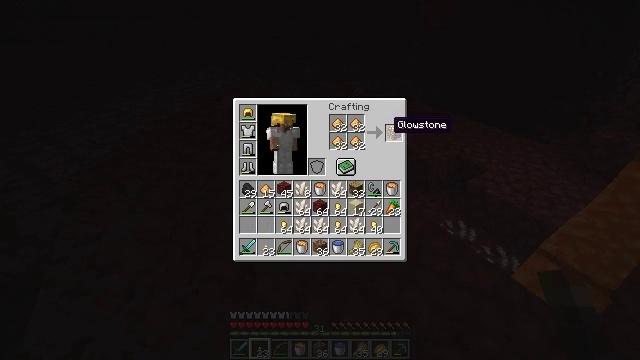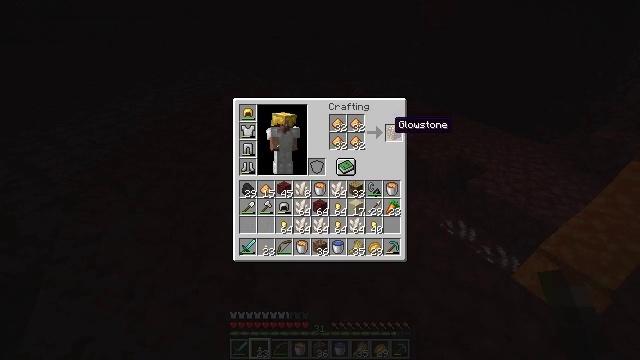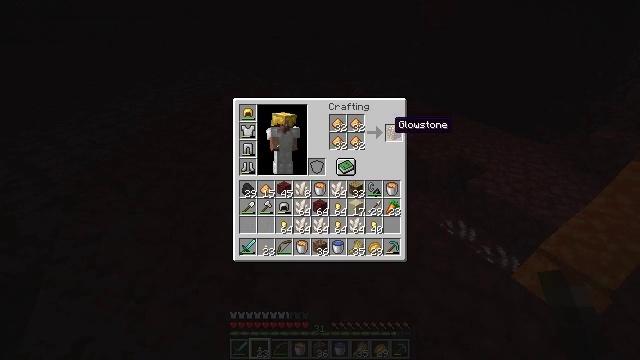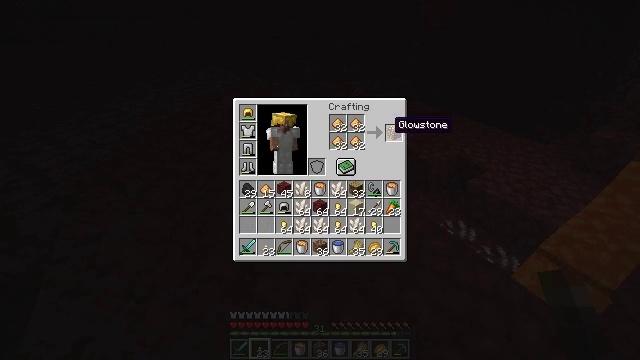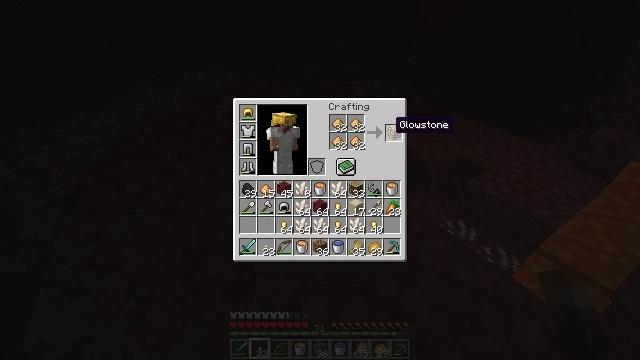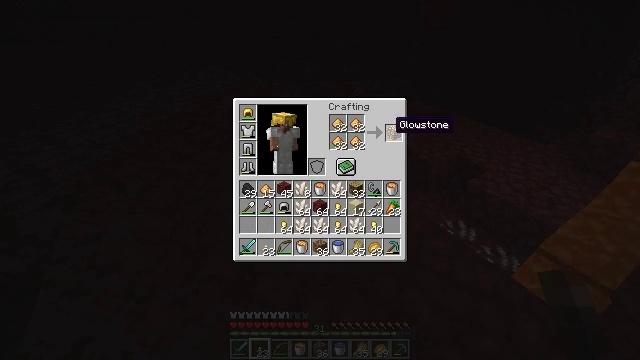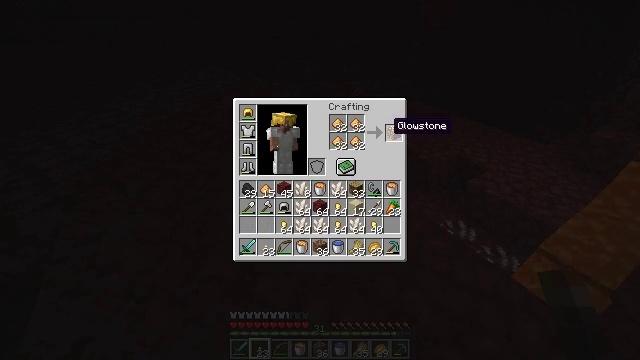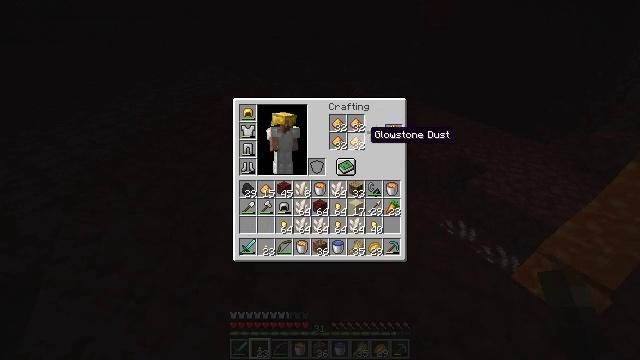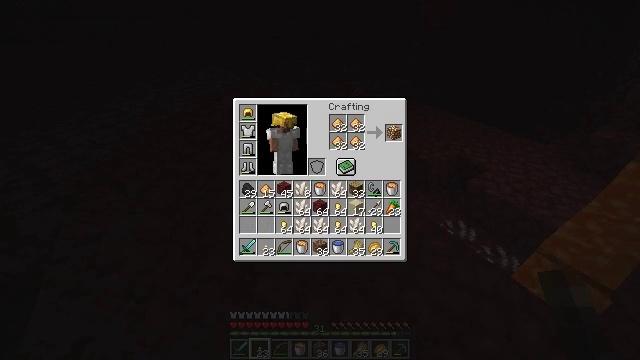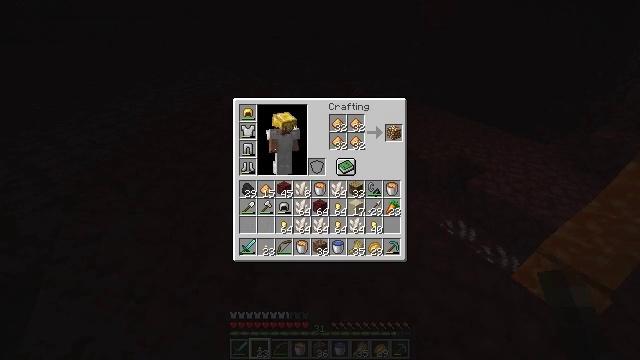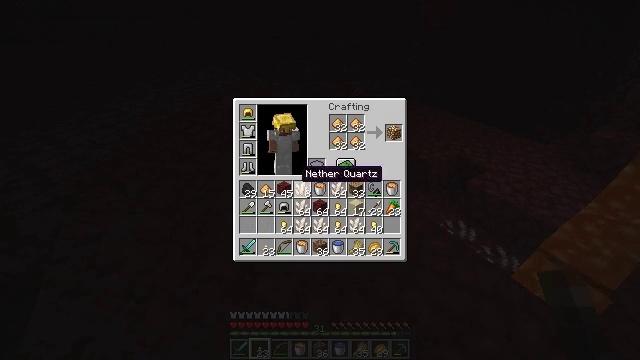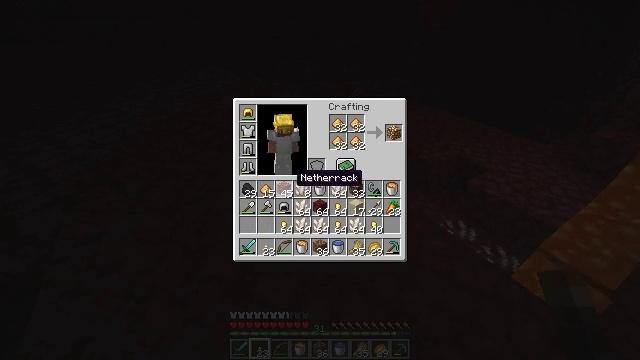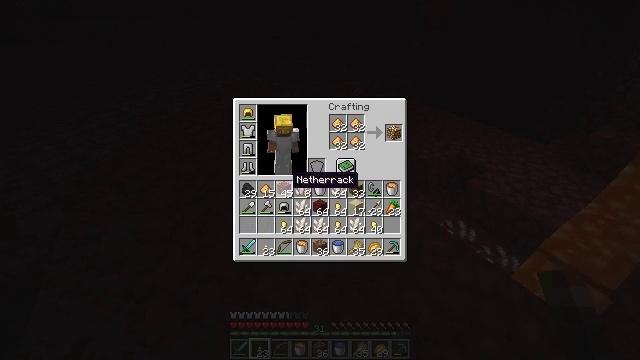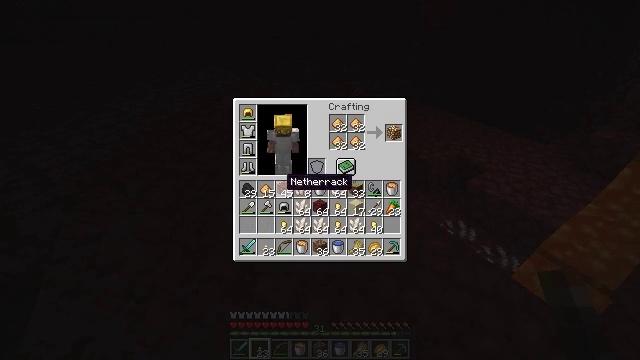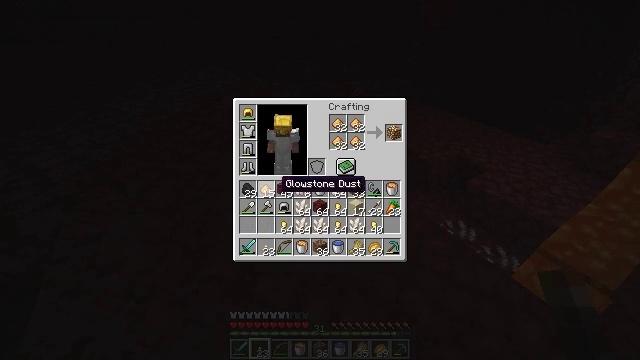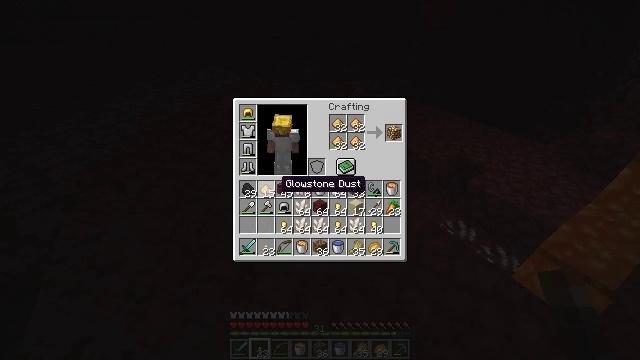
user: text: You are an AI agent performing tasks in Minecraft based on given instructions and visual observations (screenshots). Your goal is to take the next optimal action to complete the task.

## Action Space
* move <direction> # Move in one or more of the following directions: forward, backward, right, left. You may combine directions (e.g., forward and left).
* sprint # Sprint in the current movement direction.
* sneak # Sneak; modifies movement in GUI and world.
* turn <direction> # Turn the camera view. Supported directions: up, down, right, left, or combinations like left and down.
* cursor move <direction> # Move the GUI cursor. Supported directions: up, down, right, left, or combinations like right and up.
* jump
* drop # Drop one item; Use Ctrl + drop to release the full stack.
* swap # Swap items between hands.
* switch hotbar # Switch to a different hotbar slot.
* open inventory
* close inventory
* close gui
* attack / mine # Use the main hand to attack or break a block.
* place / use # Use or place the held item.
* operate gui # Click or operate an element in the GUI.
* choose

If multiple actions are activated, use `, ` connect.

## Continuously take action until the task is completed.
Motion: motion action
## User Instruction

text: Combine glowstone dust to craft a glowstone.
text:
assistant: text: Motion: no_op
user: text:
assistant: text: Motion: no_op
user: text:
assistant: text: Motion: no_op
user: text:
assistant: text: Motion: no_op
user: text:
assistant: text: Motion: no_op
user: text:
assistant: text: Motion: no_op
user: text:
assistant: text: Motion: cursor move left and down
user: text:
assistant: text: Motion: cursor move left and down
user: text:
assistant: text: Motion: cursor move left and down
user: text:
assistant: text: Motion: cursor move left and down
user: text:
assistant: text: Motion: no_op
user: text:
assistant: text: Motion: no_op
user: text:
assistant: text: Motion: no_op
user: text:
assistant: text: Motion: no_op
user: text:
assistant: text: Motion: no_op
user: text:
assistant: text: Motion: no_op
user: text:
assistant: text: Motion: no_op
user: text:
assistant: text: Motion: no_op
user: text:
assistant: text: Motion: no_op
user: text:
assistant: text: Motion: no_op
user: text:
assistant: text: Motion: operate gui
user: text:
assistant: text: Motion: operate gui
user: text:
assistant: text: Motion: cursor move right
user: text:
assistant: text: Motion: cursor move right and up
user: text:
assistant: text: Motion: cursor move right and up
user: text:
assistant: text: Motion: cursor move right and up
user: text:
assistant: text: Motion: cursor move up
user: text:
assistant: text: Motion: cursor move up
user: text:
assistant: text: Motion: no_op
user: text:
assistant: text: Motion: no_op